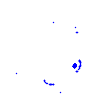
Particle: electron